Field crop: maize
Growth stage: 2
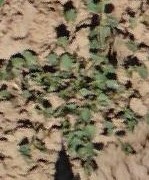
Species: convolvulus